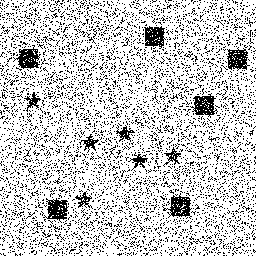
Squares: 6
Triangles: 0
Stars: 6
Total shapes: 12